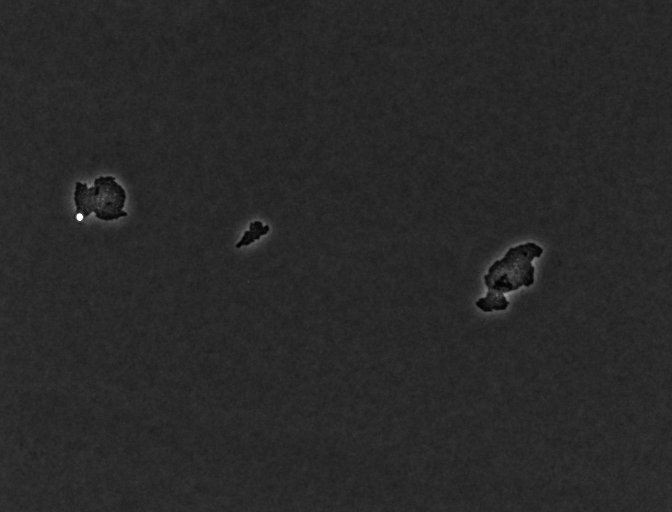
Phase contrast microscopy, 20x objective, 3 h incubation